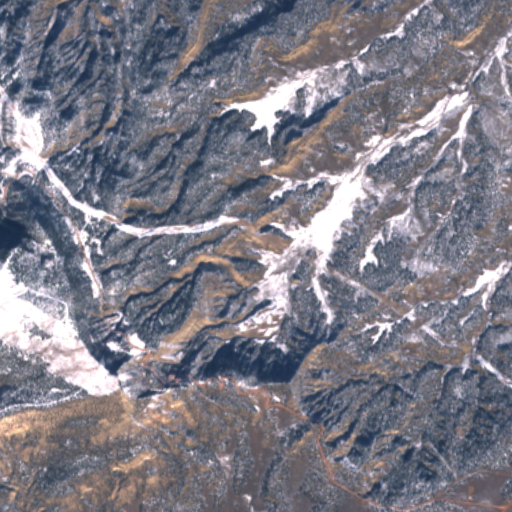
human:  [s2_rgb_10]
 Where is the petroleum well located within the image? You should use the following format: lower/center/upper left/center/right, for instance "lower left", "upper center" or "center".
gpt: The petroleum well is located in the lower right of the image.
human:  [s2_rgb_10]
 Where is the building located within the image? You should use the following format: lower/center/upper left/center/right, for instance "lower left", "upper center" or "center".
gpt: The building is located in the center right of the image.
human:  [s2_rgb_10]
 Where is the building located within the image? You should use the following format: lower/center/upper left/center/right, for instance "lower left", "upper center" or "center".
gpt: The building is located in the center right of the image.
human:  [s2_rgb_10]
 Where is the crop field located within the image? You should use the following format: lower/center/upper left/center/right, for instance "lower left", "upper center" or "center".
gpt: There is no crop field in the image.